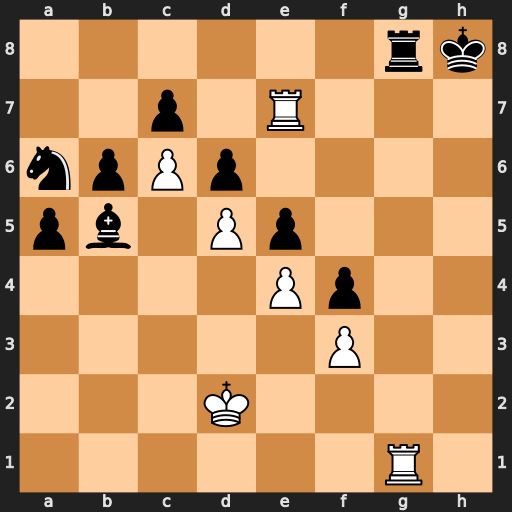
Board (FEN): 6rk/2p1R3/npPp4/pb1Pp3/4Pp2/5P2/3K4/6R1
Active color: w
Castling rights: -
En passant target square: -
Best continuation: Rh1#